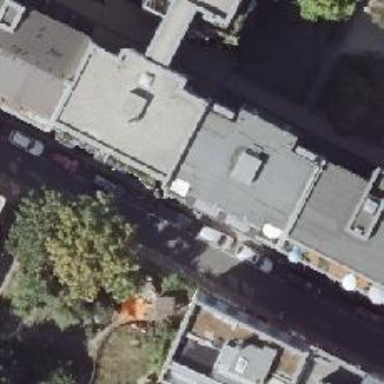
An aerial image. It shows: Beauty shop.